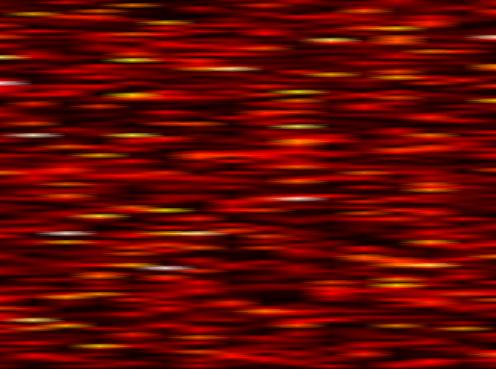
Label: WOLA